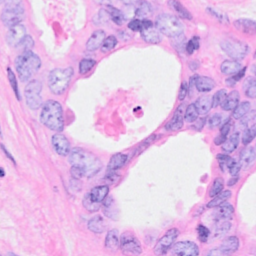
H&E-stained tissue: Breast